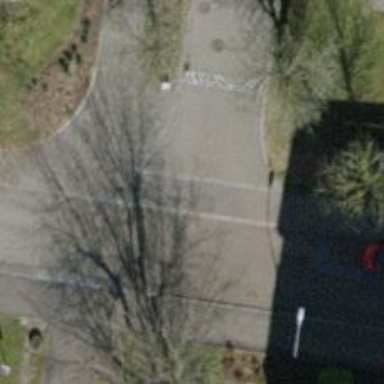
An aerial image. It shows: Unmarked crossing with traffic calming table on the road.